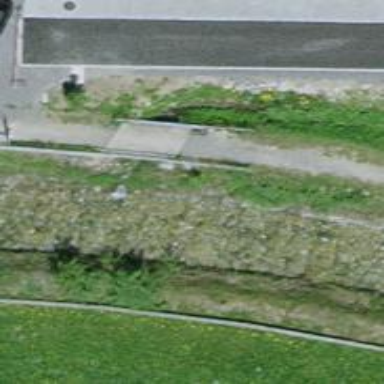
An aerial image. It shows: Gravel path on bridge with excellent trail visibility.